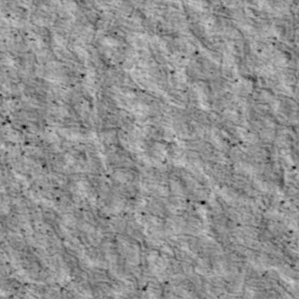
Label: non_frost